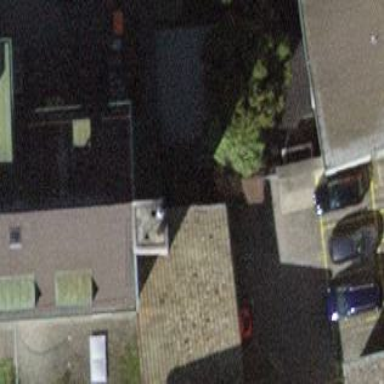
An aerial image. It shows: View of roof of building.